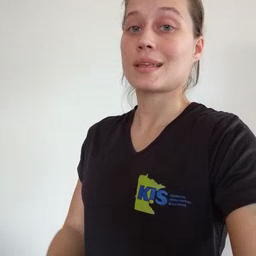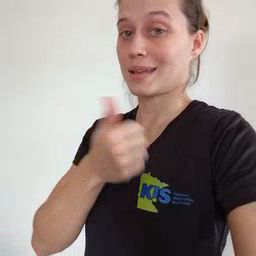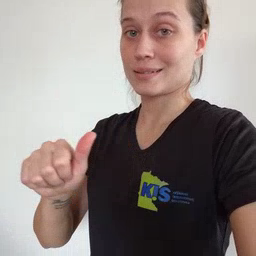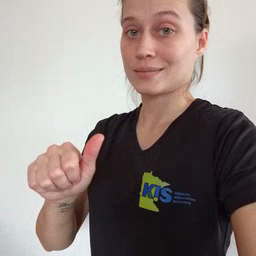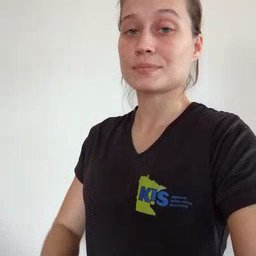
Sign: any